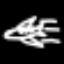
Label: airplane